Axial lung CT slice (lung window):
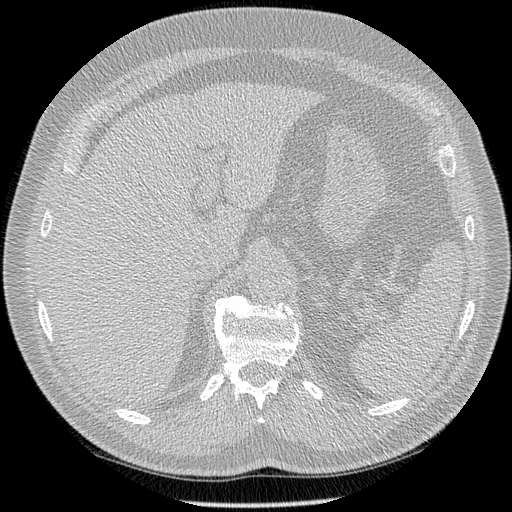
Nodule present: no